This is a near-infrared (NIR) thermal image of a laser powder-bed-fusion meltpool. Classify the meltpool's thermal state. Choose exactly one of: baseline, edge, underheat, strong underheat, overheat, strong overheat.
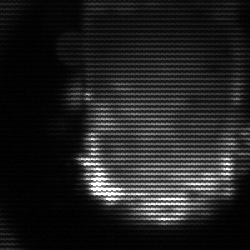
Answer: baseline